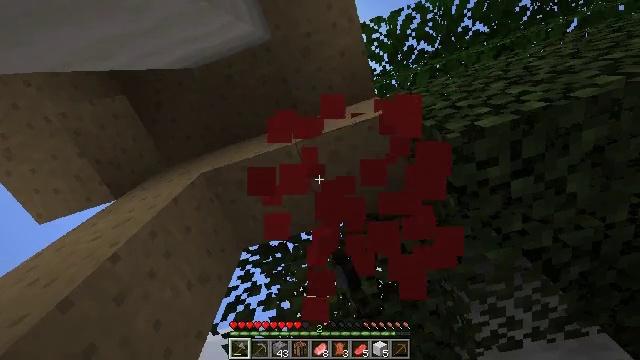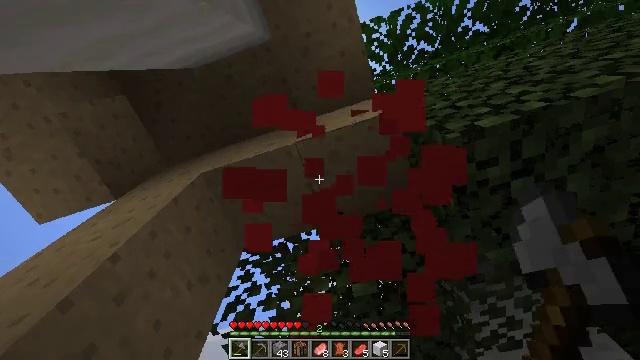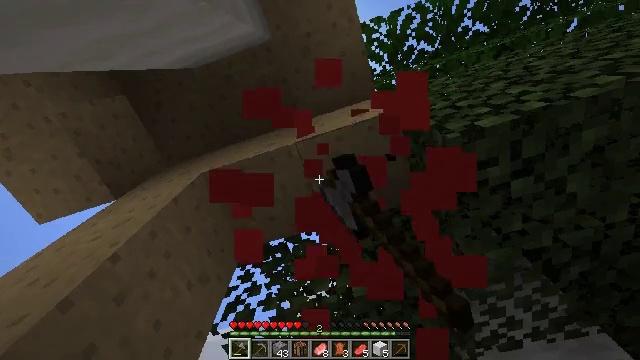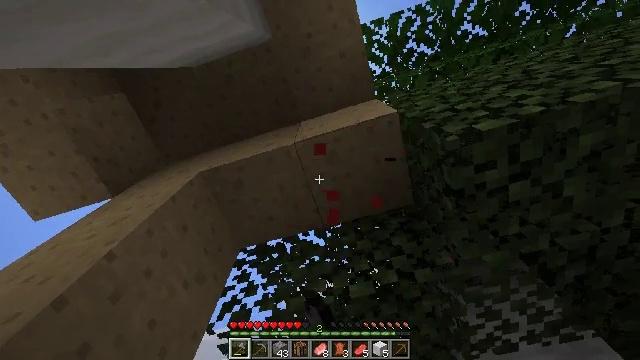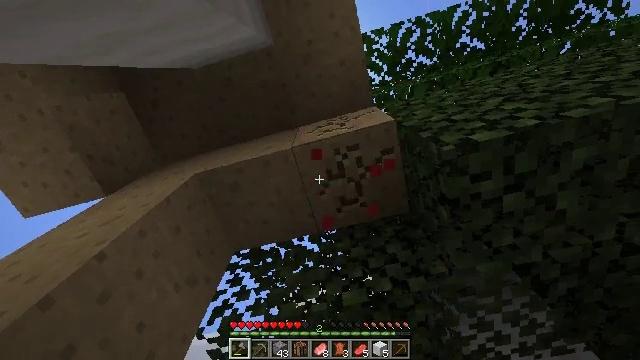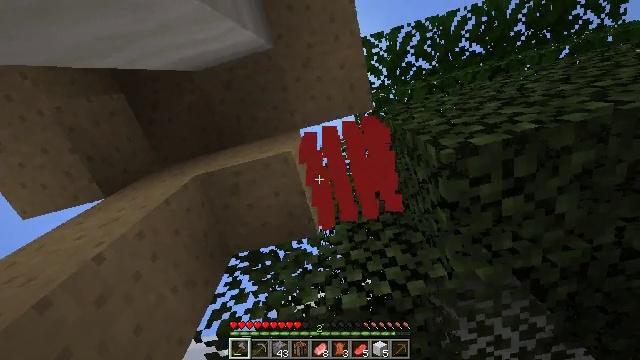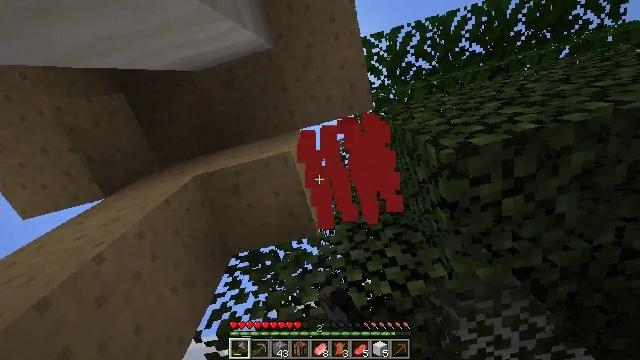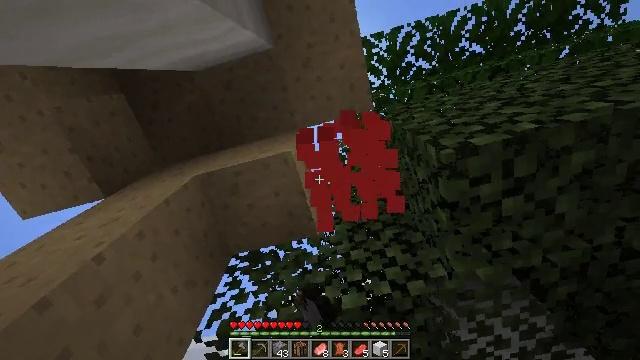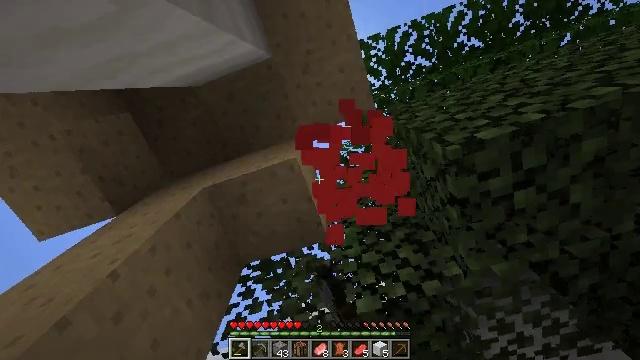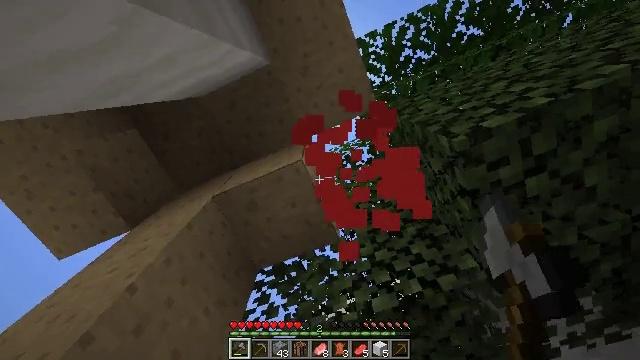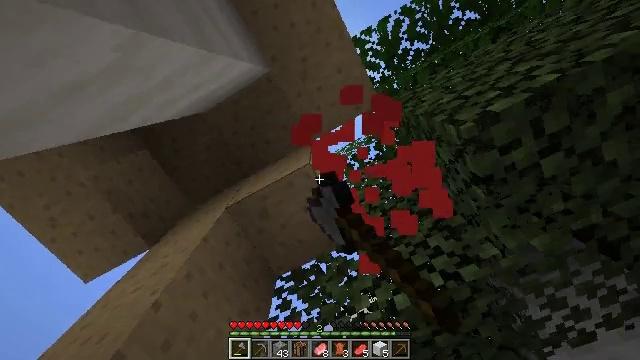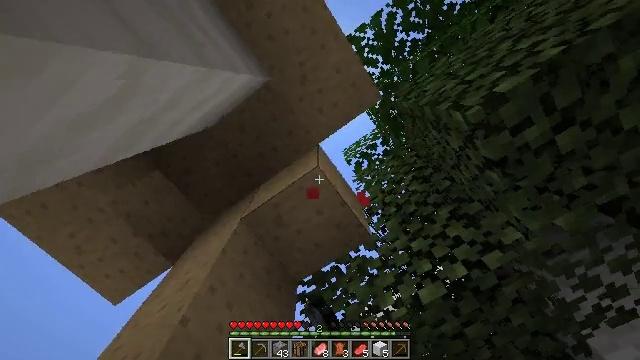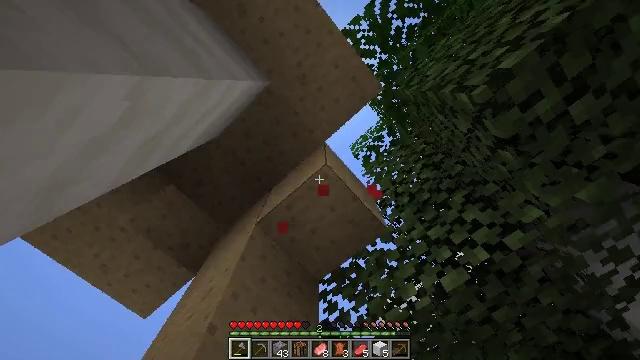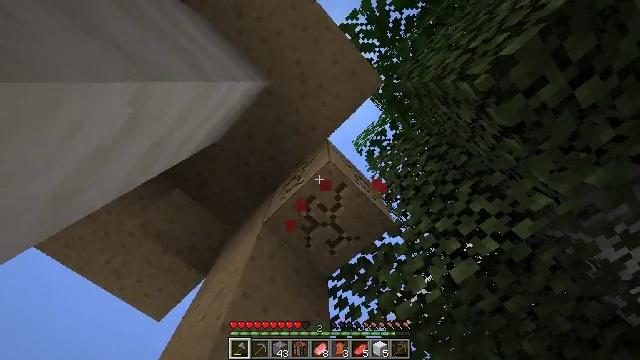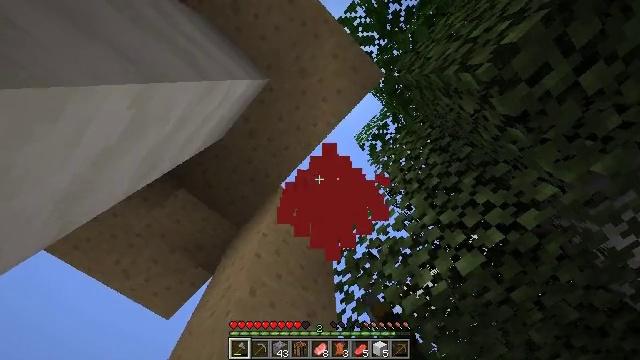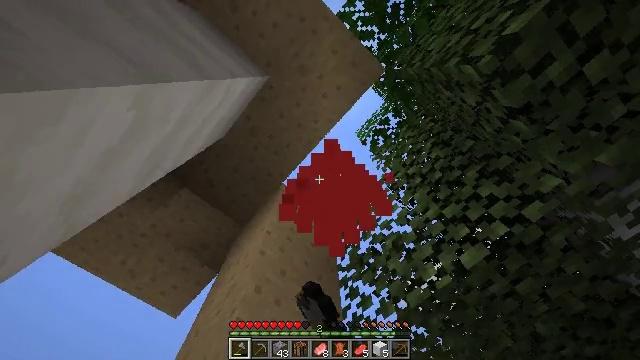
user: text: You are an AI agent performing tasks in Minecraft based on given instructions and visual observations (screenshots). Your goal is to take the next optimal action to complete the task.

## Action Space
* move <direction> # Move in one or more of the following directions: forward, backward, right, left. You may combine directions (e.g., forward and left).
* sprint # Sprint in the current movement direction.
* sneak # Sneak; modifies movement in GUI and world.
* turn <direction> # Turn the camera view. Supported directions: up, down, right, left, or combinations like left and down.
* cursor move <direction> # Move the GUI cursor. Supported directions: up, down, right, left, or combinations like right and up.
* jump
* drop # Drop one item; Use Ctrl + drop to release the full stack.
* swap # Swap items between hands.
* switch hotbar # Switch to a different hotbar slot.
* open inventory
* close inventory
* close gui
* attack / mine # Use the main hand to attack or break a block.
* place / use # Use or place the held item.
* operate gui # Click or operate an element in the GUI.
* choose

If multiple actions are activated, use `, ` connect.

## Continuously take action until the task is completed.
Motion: motion action
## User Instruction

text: Chop down the red mushroom block.
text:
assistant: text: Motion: attack / mine
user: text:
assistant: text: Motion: attack / mine
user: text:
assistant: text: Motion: attack / mine
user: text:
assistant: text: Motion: turn right and up, attack / mine
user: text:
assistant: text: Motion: attack / mine
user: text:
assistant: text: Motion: attack / mine
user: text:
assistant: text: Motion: attack / mine
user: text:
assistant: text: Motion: turn left and up, attack / mine
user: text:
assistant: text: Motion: turn left, attack / mine
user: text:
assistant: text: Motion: turn left, attack / mine
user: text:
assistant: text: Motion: turn left, attack / mine
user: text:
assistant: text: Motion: turn left, attack / mine
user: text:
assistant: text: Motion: turn left, attack / mine
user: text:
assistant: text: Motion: turn left, attack / mine
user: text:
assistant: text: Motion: turn left, attack / mine
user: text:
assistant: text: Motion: attack / mine
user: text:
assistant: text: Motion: attack / mine
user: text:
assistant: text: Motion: turn left and down, attack / mine
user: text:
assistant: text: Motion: turn left and down, attack / mine
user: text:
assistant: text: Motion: turn left and down, attack / mine
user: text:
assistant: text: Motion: turn left and down, attack / mine
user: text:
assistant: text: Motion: turn down, attack / mine
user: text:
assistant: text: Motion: turn down, attack / mine
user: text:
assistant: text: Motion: attack / mine
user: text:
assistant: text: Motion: attack / mine
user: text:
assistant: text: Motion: attack / mine
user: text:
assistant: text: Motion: turn down, attack / mine
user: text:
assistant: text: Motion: attack / mine
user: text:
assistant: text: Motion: attack / mine
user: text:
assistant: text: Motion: attack / mine